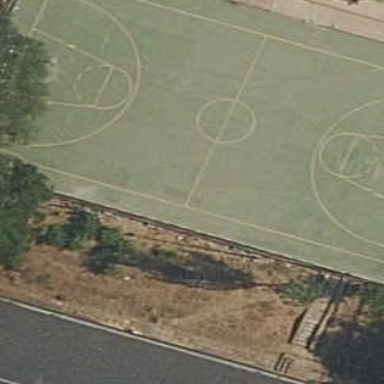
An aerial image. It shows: Multi-sport pitch for leisure land activities.